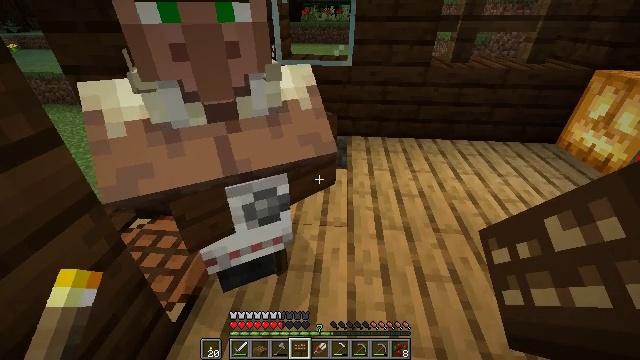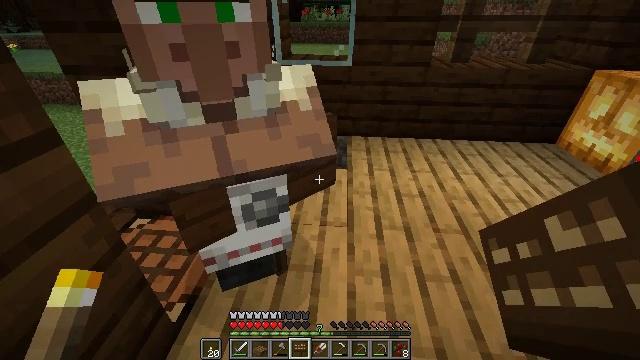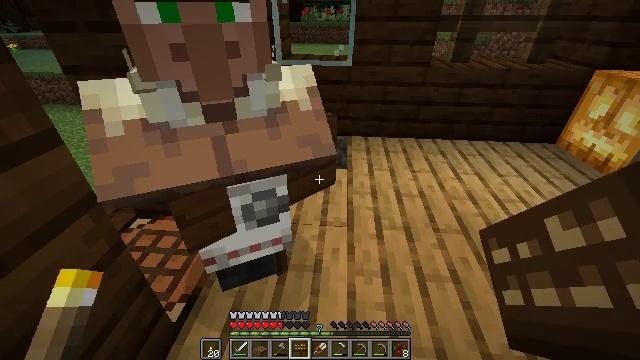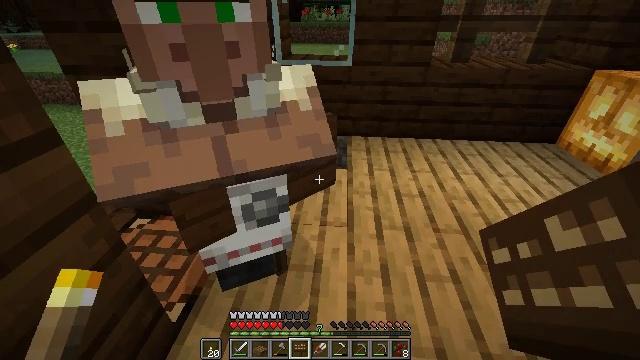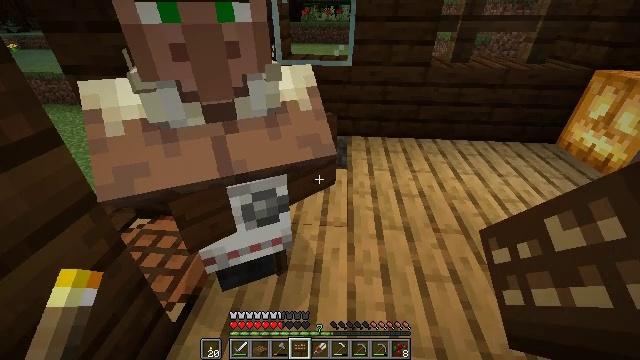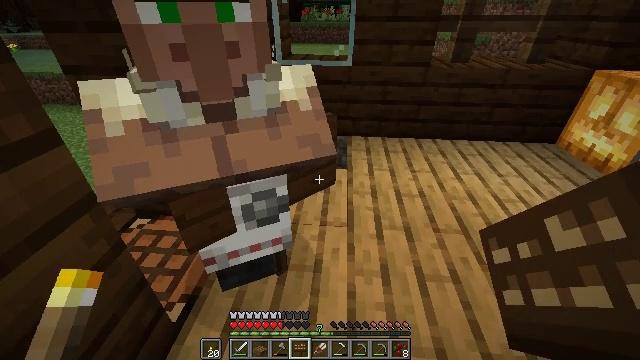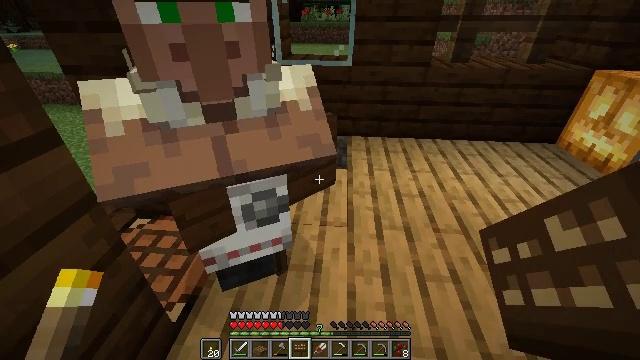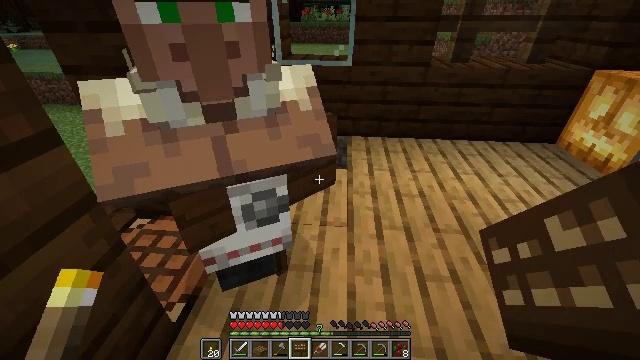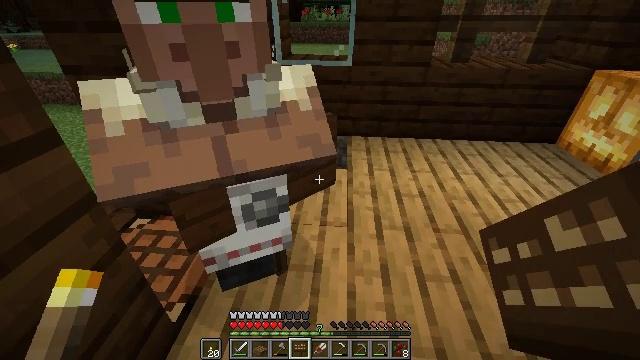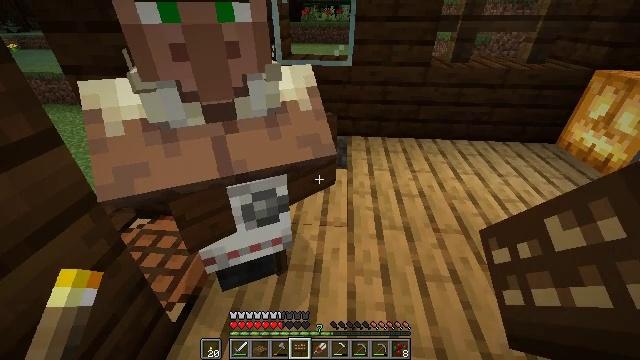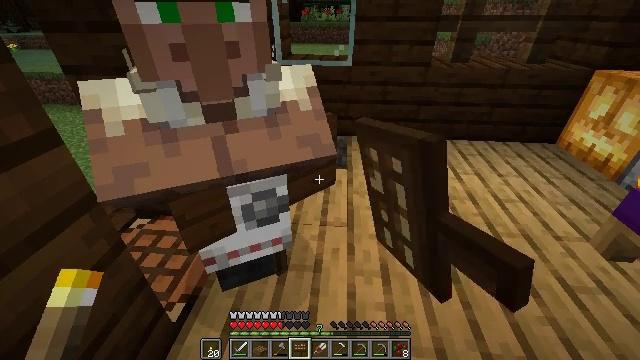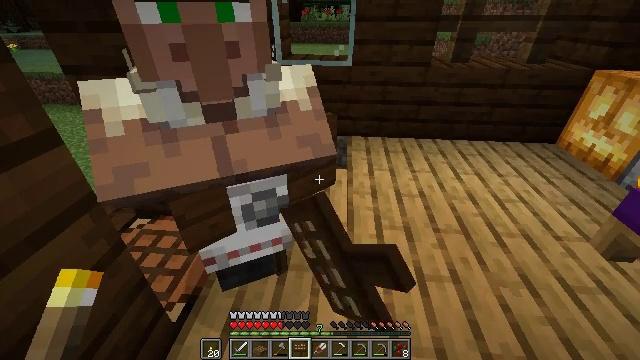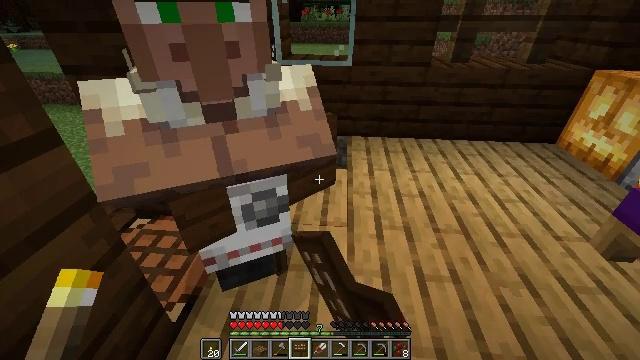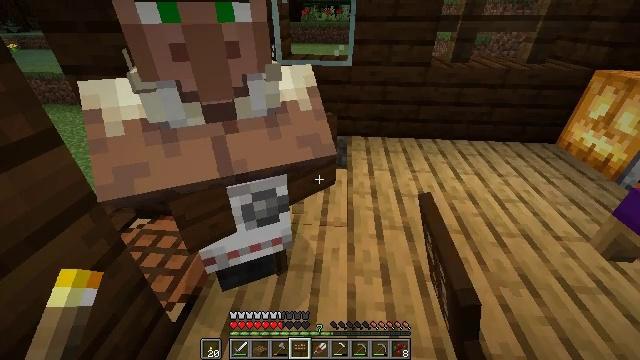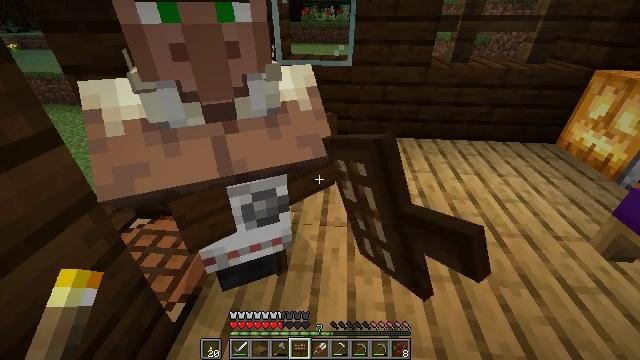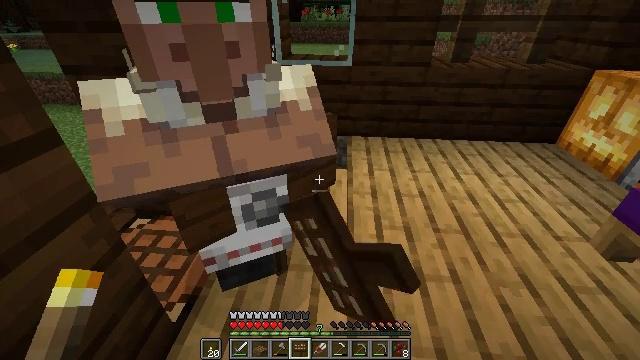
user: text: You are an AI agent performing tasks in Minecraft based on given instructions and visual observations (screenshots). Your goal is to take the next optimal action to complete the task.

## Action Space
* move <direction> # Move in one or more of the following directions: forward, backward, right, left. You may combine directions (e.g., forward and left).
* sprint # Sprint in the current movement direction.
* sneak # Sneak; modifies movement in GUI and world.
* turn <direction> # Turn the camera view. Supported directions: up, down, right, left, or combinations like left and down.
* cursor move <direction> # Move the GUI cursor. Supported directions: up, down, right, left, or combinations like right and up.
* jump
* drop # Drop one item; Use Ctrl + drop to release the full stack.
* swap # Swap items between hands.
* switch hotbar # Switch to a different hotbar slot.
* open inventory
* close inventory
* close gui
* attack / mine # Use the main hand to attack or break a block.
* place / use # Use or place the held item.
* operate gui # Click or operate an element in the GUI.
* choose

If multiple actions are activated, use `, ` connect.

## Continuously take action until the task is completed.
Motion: motion action
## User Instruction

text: Mine the dark oak sign to remove it.
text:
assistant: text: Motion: no_op
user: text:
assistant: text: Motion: no_op
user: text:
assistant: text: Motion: no_op
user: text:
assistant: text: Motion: no_op
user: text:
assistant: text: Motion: no_op
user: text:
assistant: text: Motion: no_op
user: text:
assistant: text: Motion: no_op
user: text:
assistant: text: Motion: no_op
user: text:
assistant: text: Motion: attack / mine
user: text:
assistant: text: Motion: attack / mine
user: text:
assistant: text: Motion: attack / mine
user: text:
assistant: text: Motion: attack / mine
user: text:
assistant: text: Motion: attack / mine
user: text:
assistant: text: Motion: attack / mine
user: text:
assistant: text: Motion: no_op
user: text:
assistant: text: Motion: no_op
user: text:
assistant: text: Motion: no_op
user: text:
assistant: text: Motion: no_op
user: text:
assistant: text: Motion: no_op
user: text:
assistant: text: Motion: no_op
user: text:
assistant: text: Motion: turn left and down
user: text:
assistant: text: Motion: turn left and down
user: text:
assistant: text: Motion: turn left and down
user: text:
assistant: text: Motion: turn left and down
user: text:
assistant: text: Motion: turn down
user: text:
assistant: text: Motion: turn down
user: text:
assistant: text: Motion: no_op
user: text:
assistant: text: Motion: turn down
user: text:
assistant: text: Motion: no_op
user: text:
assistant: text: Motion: no_op